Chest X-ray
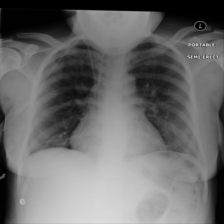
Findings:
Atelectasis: negative
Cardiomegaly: negative
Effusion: negative
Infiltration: positive
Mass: negative
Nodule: negative
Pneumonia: negative
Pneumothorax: negative
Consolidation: negative
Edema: negative
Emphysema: negative
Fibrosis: negative
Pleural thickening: negative
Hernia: negative